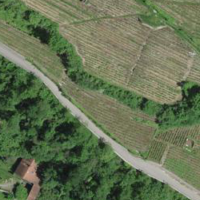
EUNIS habitat code: 40
Species observed at this site:
Hippocrepis emerus